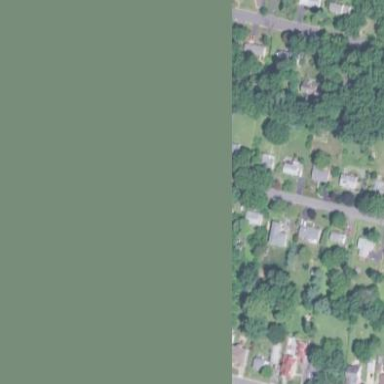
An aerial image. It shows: Residential area composed of single-family homes.